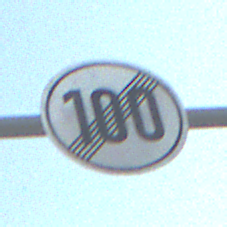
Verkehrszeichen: EndeGeschwindigkeit100
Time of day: MorningAfternoon
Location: Outdoor (Special)
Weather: Clear
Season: NotSpecified
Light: Natural